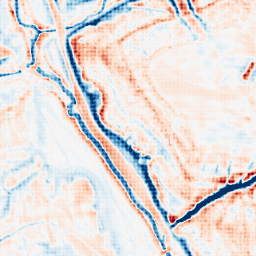
Category: edge_preserving
Decomposition family: bilateral
Decomposition parameters: d: 21
sigma_color: 75
sigma_space: 25
Upsampling method: sinc_hamming
Upsampling parameters: scale: 4
kernel_size: 4
Upsampling scale: 4